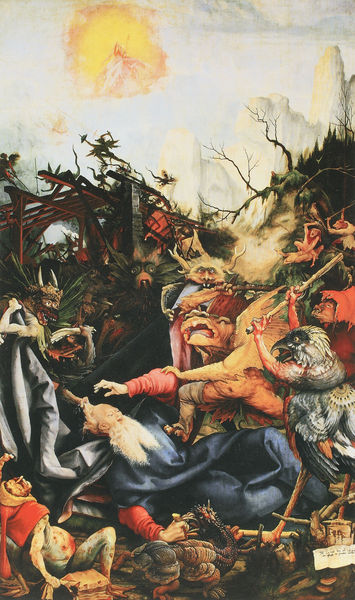
Titel: Isenheimer Altar
Künstler: Mathis Gothard Neithart
Institution: Colmar, Musée d’Unterlinden
Schlagwörter: adler, blau, gemälde, gott, himmel, kampf, mann, vogel, bäume, männer, rot, tier, tiere, bart, tod, tot, sonne, chaos, abstrakt, berge, schlacht, balken, ruine, blut, ruinen, dämon, hölle, teufel, fabel, wesen, fabelwesen, zwerg, schildkröte, drache, heimsuchung, dämonen, monster, bosch, höllenfeuer, bild gemälde, weltenkrieg